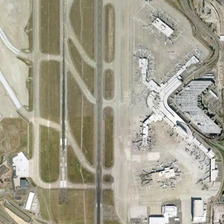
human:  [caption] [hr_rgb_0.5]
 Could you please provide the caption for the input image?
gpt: the curve shaped passenger termial building seated alongside three runways .

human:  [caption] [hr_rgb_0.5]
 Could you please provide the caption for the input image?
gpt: buildings in the airport is dihedral and symmetrical  surrounded by several planes standing on the parking apron  beside which are airport flight paths and grassy fields .

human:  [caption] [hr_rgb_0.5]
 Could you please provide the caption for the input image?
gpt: buildings in the airport is dihedral and symmetrical  surrounded by several planes standing on the parking apron  beside which are airport flight paths and grassy fields .

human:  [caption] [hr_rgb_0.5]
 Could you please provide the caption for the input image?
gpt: a triangle boarding gate and some planes .

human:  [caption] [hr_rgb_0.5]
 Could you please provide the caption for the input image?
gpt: many planes are parked near several terminals in an airport with parking lots and runways .